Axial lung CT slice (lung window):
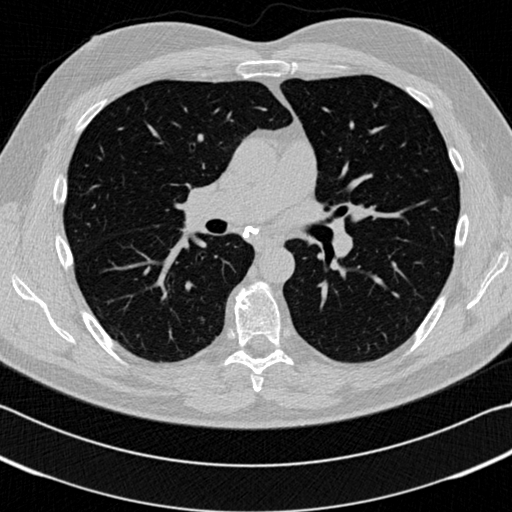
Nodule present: no